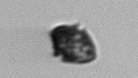
Label: Kryptoperidinium_triquetrum